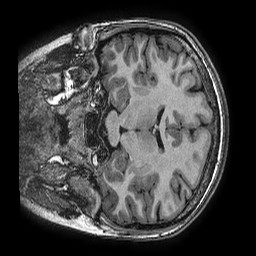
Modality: T1w
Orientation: coronal
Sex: female
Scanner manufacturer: ge
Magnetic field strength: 3 T
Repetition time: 0.0077 s
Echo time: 0.003436 s